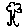
Label: tree